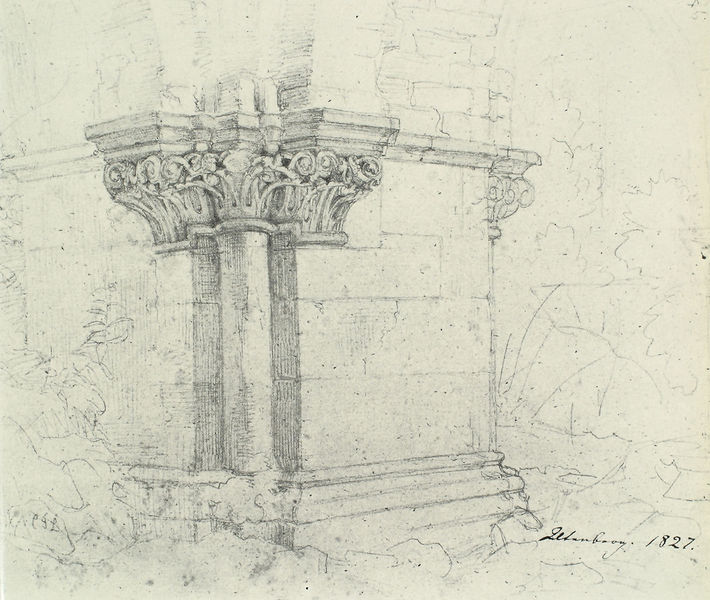
Titel: Pfeilerblock des ehemaligen Kapitelbaues
Künstler: Carl Friedrich Lessing
Institution: Ohio/USA, Cincinnati Art Museum
Schlagwörter: skizze, säule, weiss, zeichnung, architektur, sockel, stein, steine, signatur, blatt, papier, mauer, unterschrift, beton, schwarzweiß, mamor, ionische, jonische, 1827